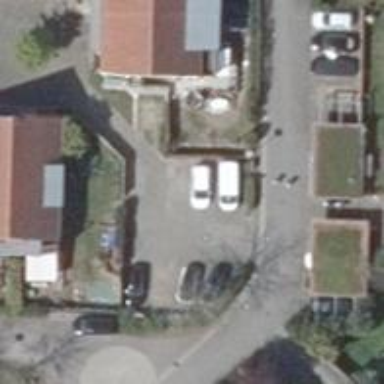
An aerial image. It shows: Living street.